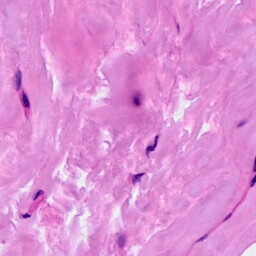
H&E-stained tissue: Breast